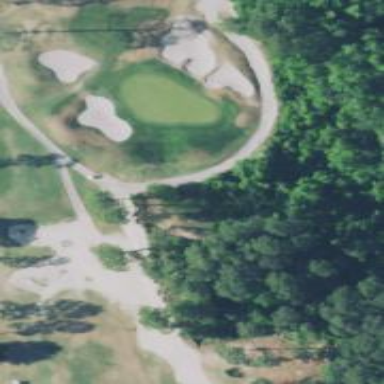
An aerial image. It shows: Golf bunker filled with natural sand.